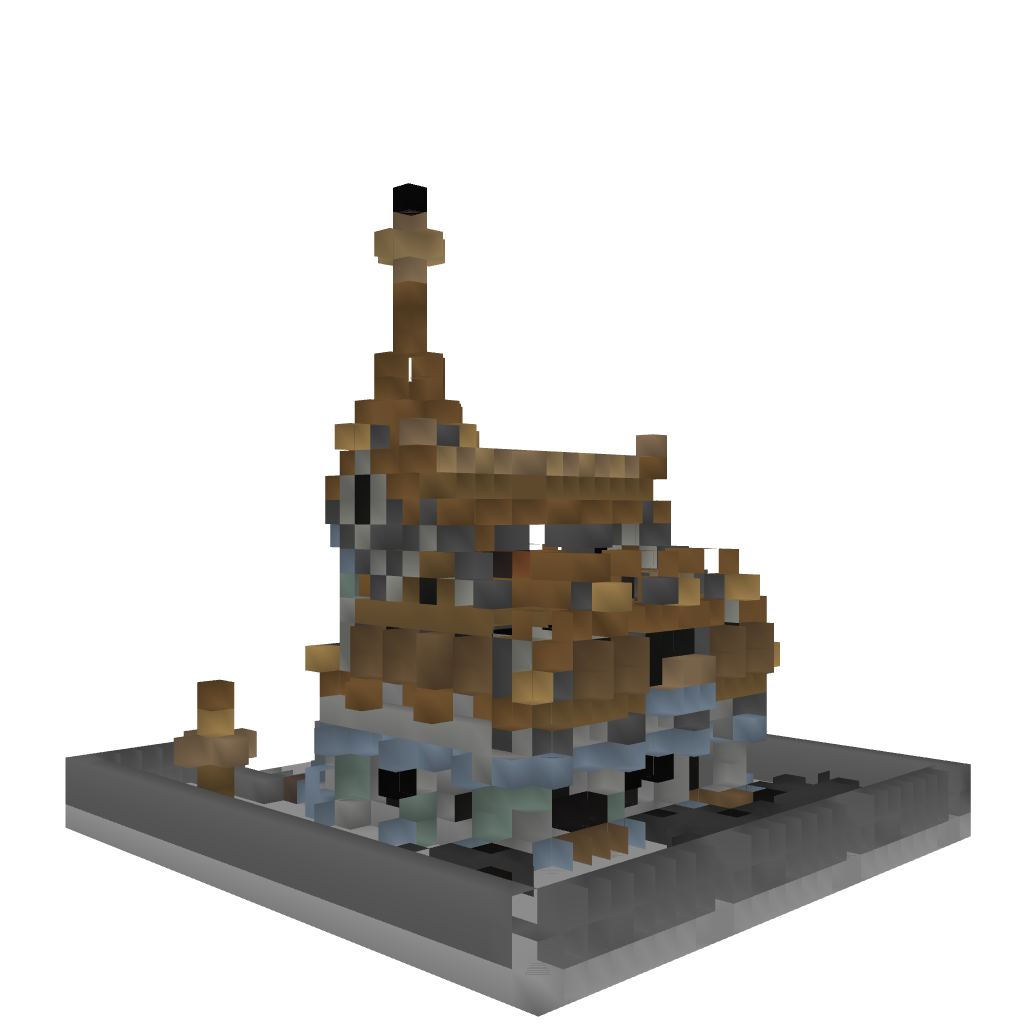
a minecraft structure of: Adams Family Mansion